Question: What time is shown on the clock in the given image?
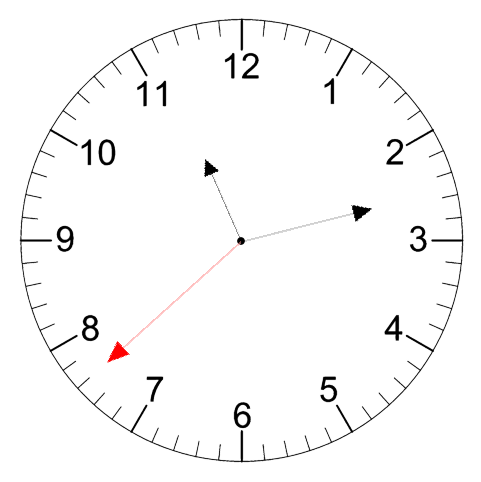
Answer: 11:12:38